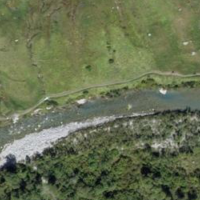
EUNIS habitat code: 24
Species observed at this site:
Lotus corniculatus
Anthus spinoletta